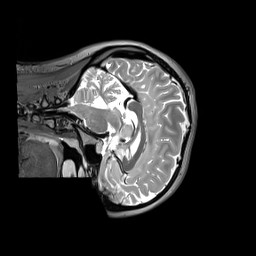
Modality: T2w
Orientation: sagittal
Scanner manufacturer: siemens
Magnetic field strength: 3 T
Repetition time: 3.2 s
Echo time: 0.406 s